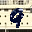
Label: 9